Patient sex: F
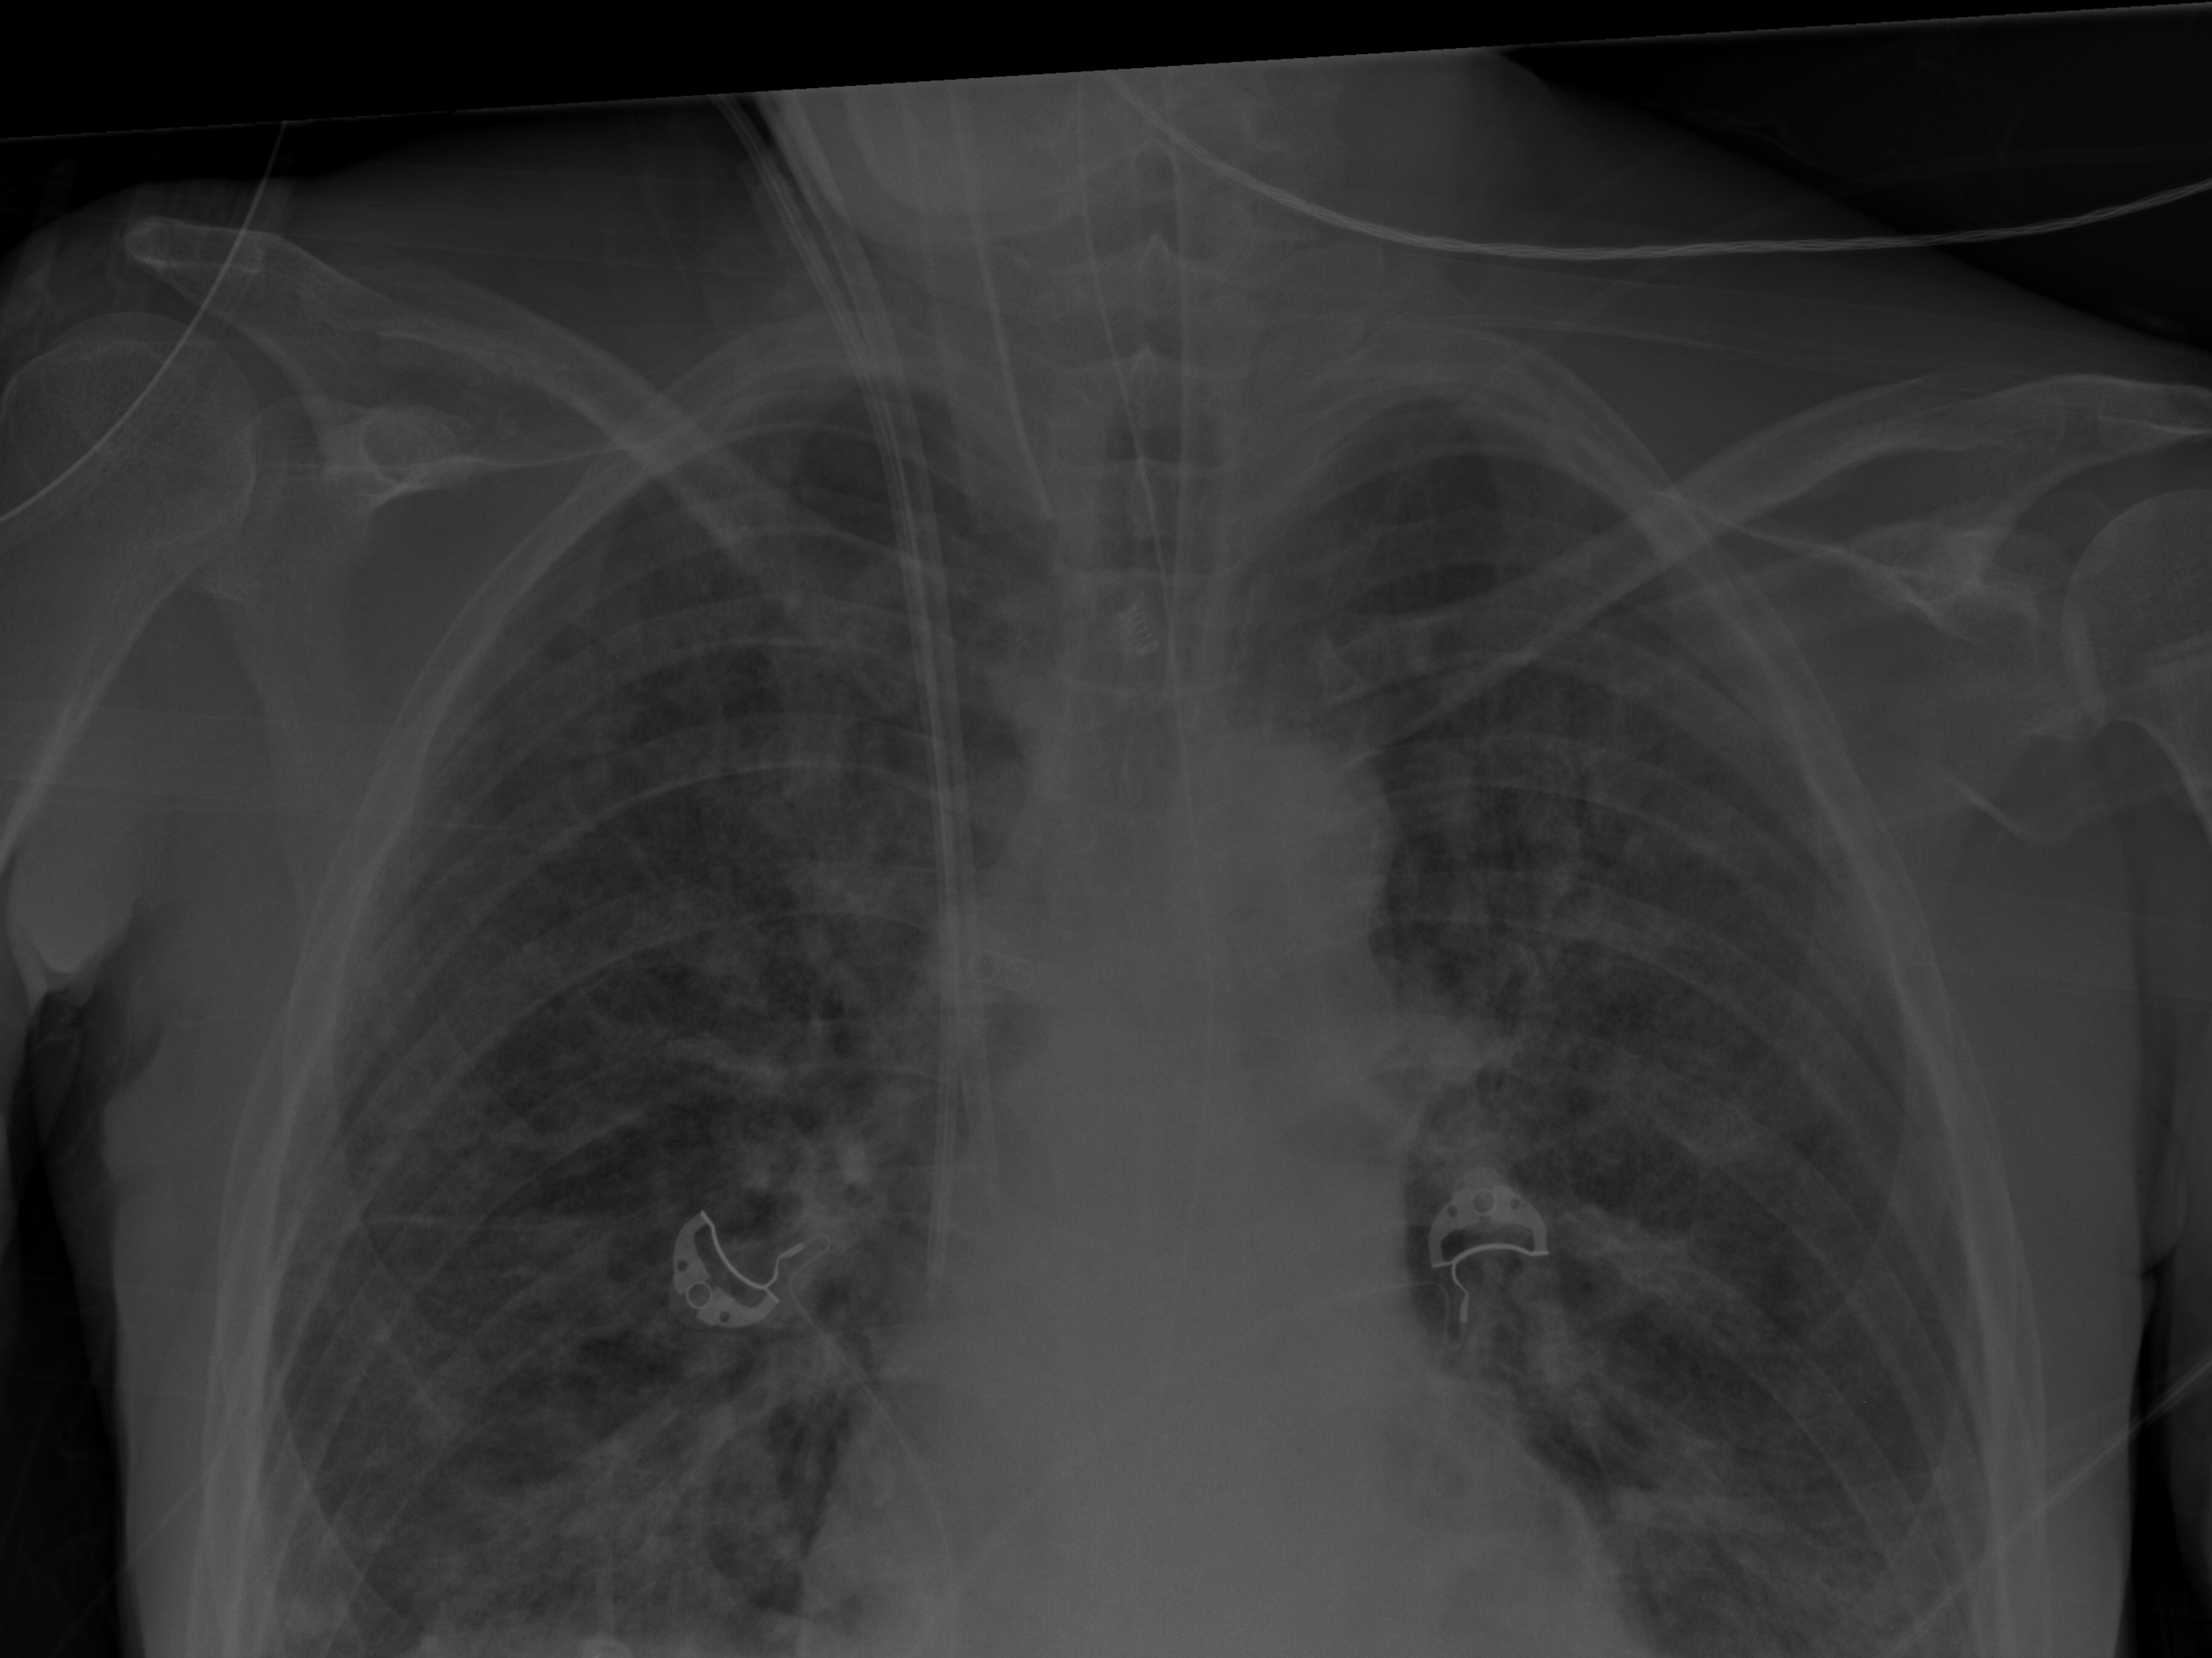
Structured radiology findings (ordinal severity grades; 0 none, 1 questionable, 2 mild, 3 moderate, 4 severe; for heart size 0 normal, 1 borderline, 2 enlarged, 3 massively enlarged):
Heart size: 1
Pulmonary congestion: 0
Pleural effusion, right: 0
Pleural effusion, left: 0
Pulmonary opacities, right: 3
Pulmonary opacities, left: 3
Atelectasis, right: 0
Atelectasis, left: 0